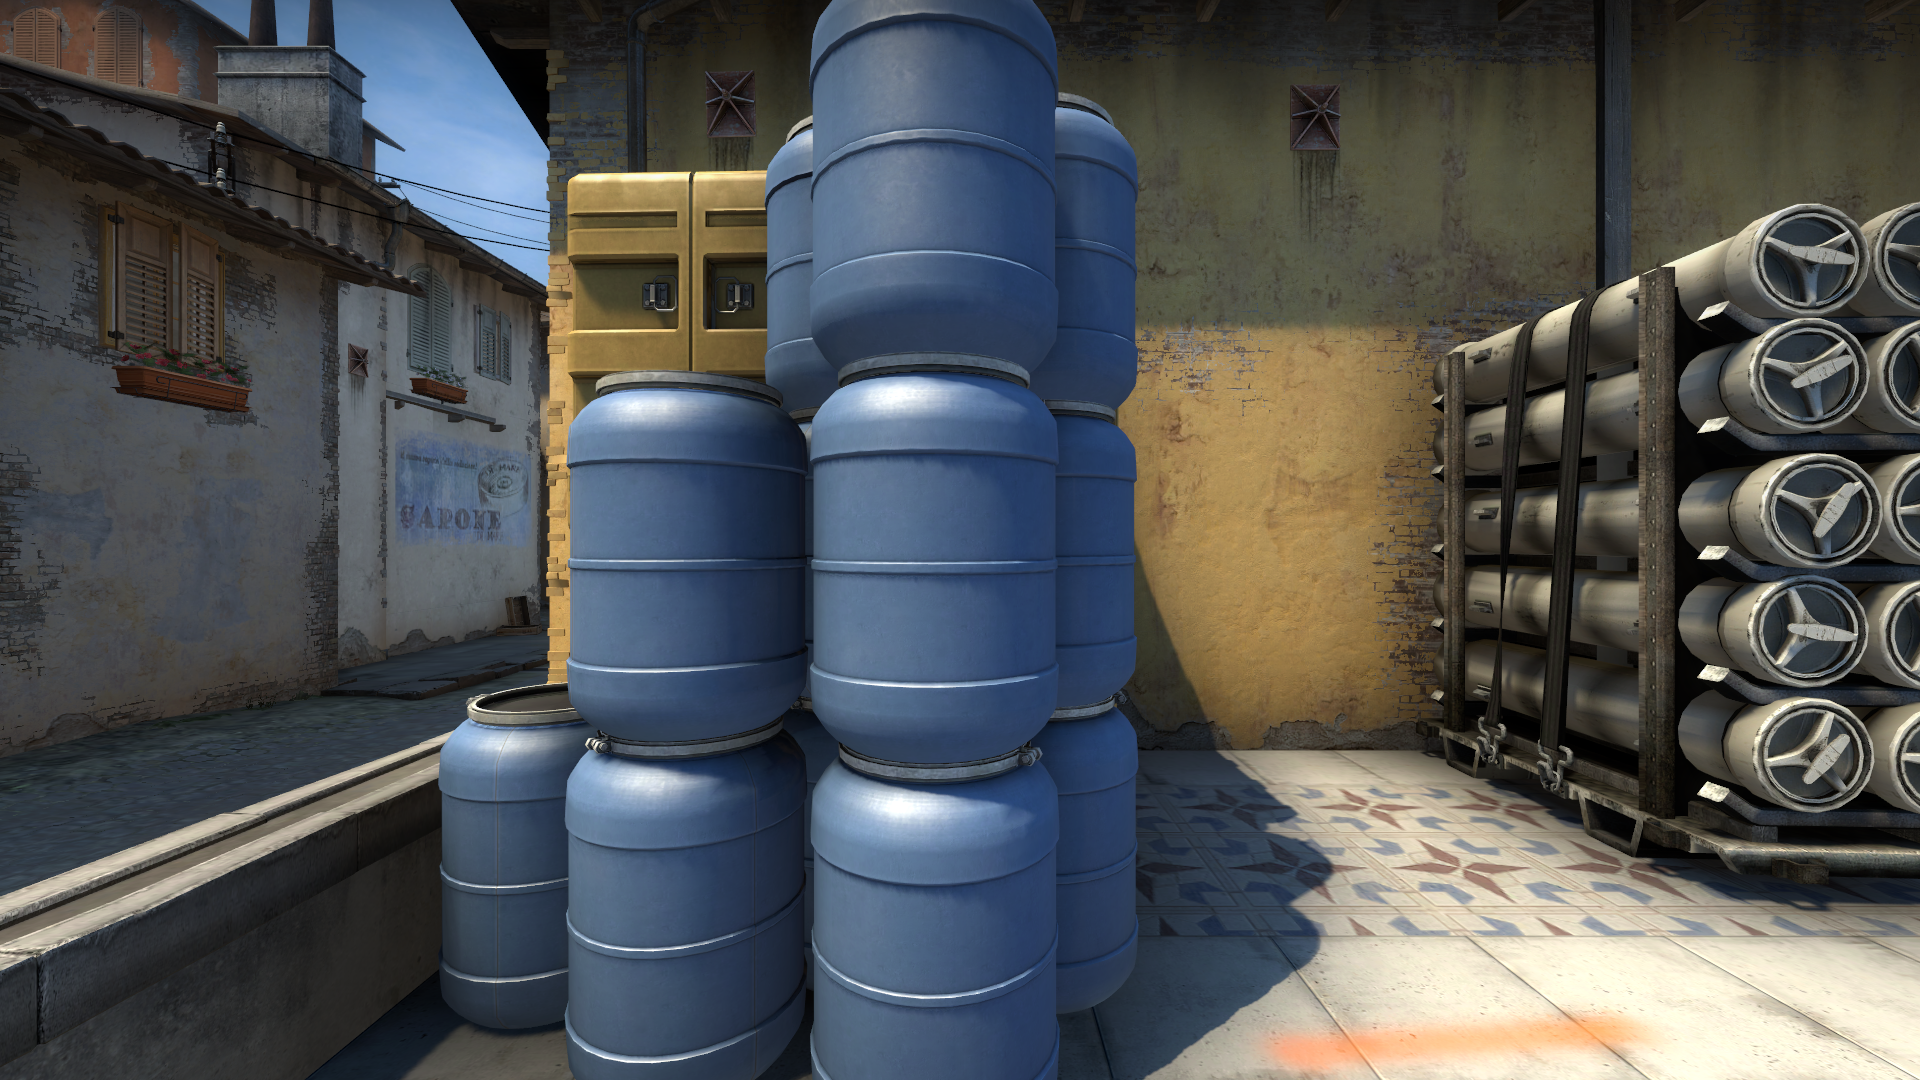
Map: de_inferno